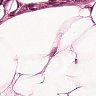
Metastatic tissue present: yes